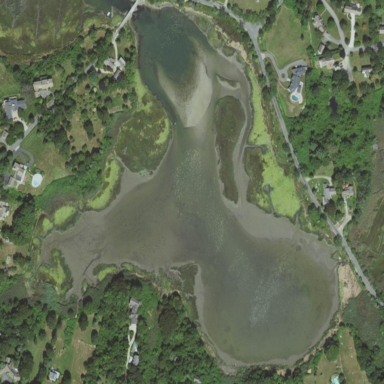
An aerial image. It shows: Saltmarsh wetland area.